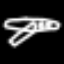
Label: airplane